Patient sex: M
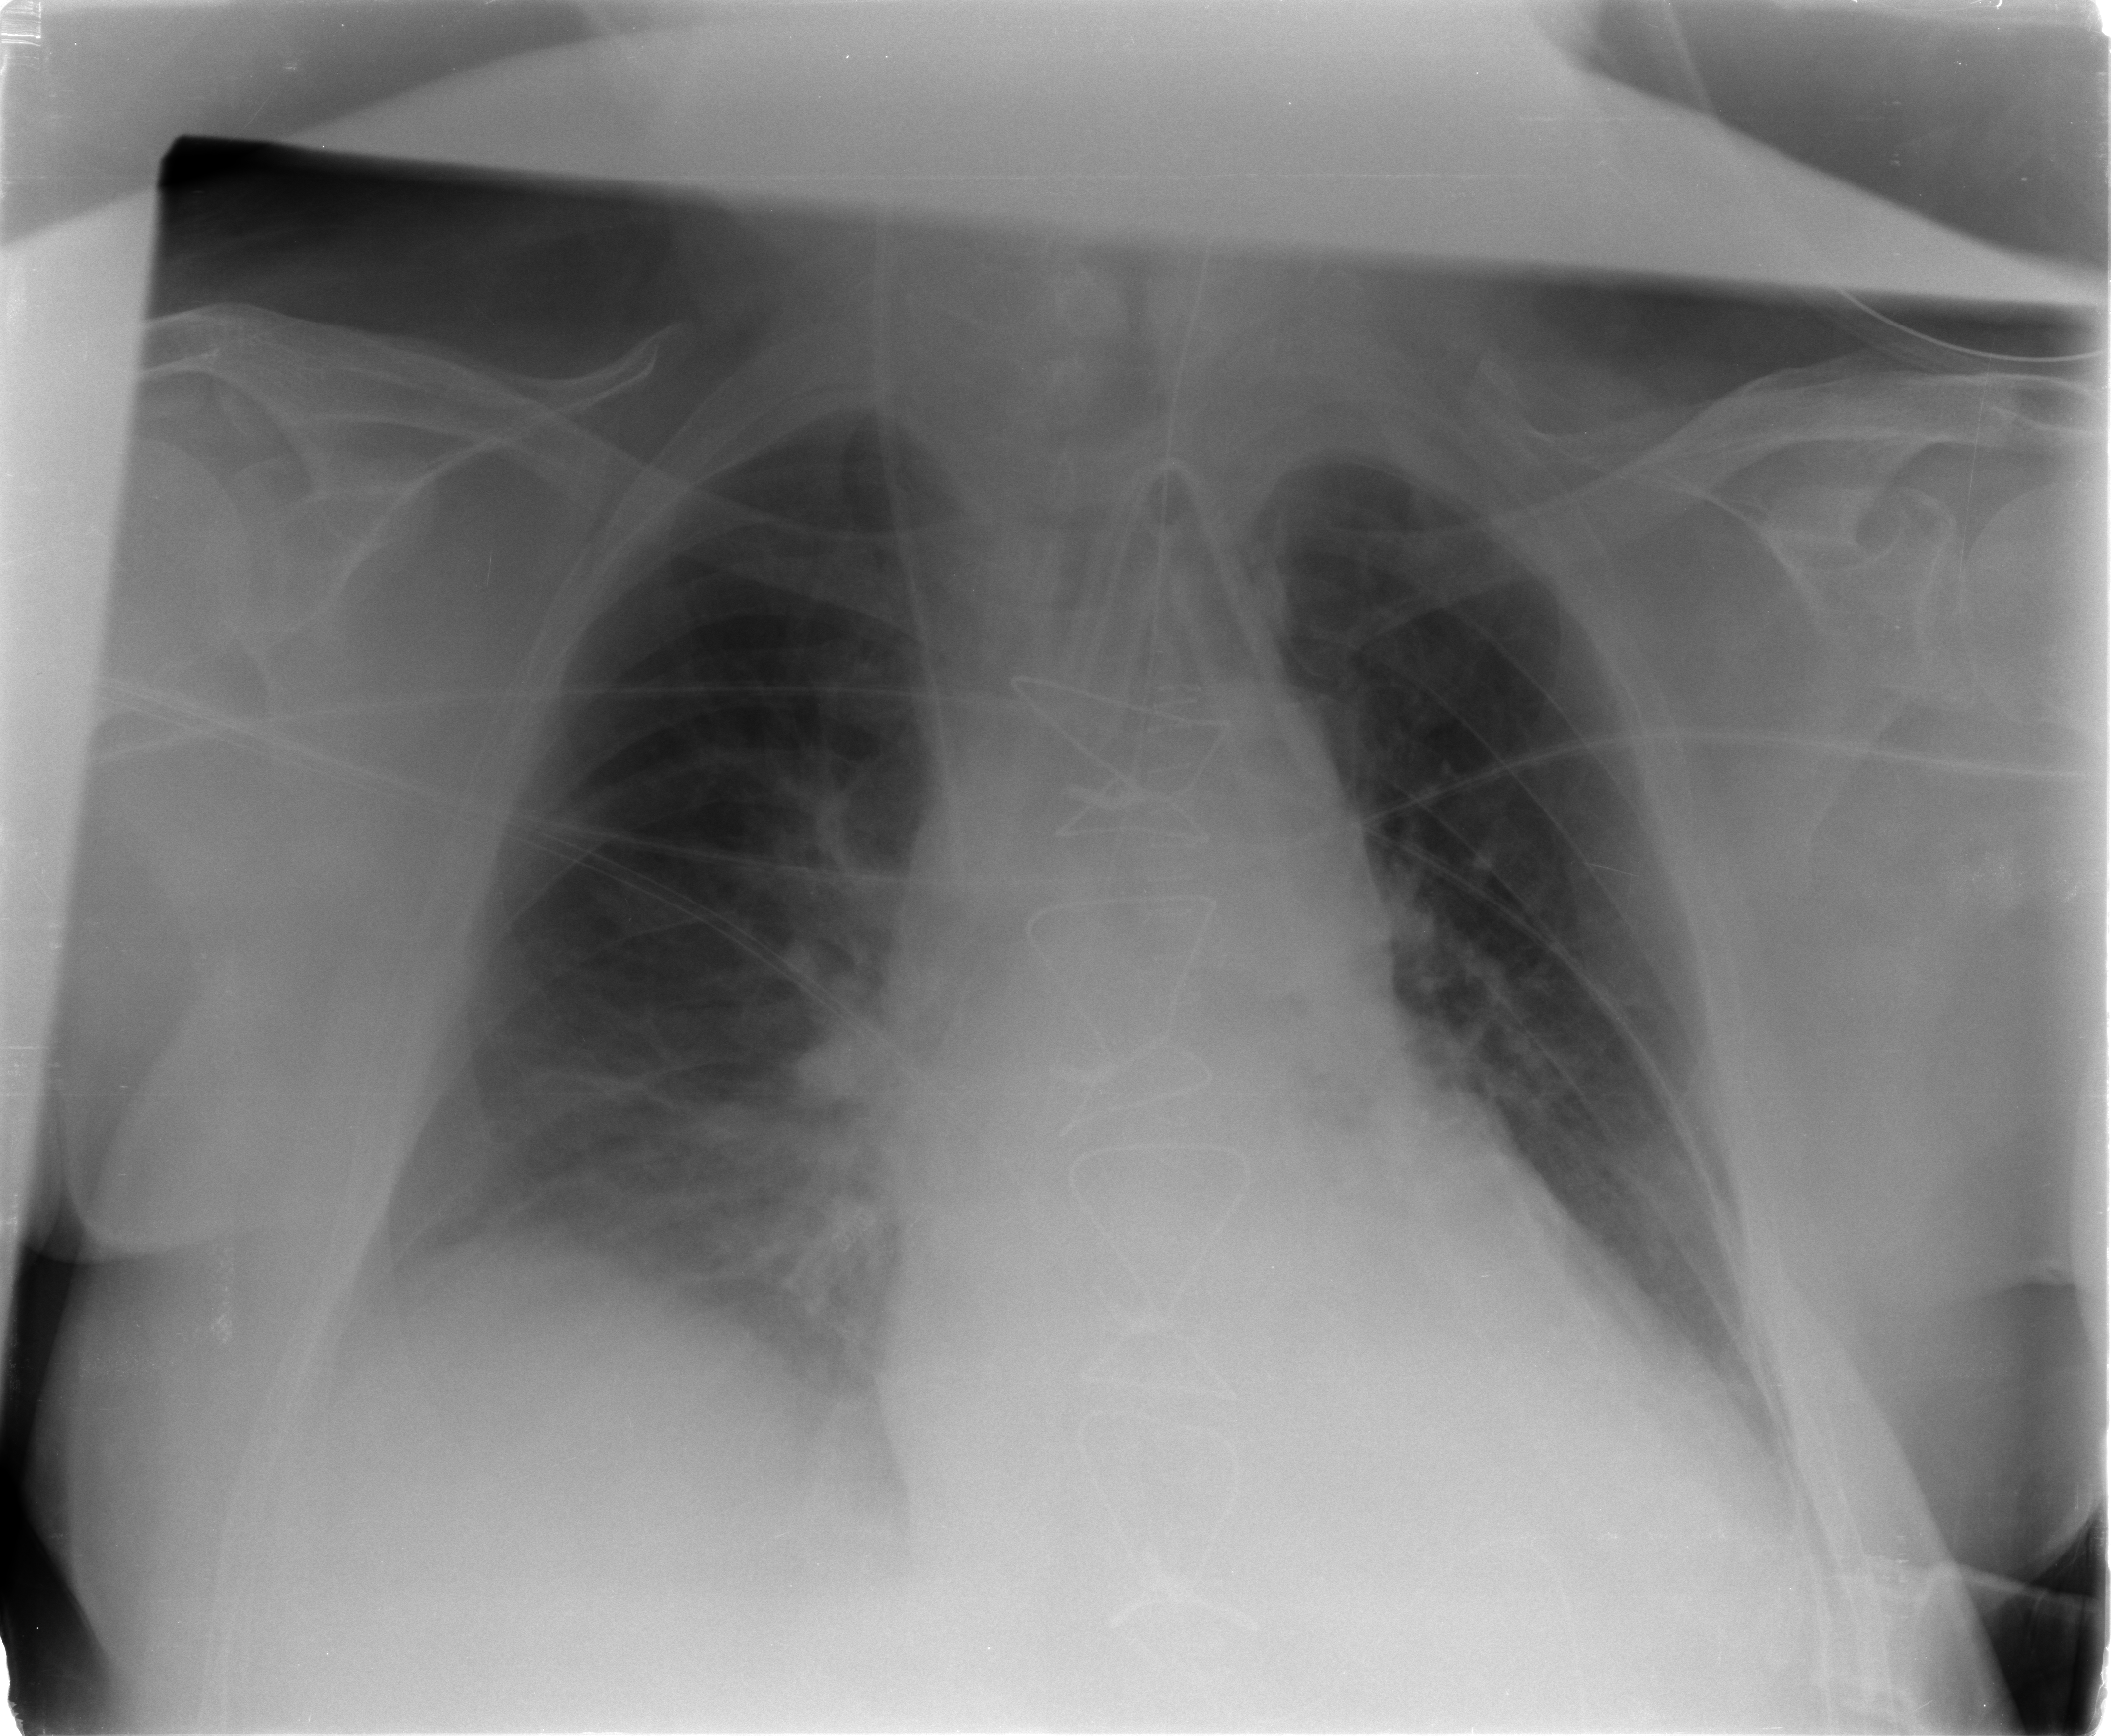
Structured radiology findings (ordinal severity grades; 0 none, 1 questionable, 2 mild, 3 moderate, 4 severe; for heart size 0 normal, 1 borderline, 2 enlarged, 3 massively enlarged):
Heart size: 1
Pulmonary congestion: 2
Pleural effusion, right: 2
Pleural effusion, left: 2
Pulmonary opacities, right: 2
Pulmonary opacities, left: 0
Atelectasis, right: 2
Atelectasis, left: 2